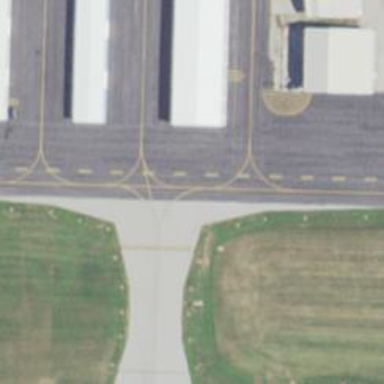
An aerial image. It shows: View of taxiway at the airport.